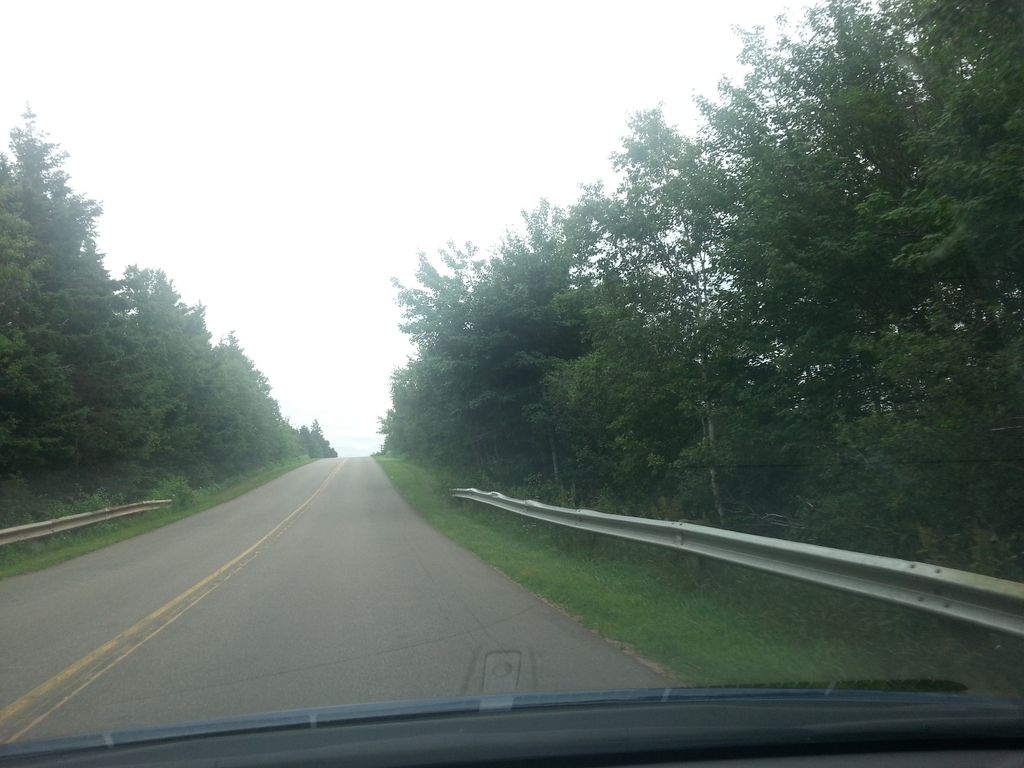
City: charlottetown